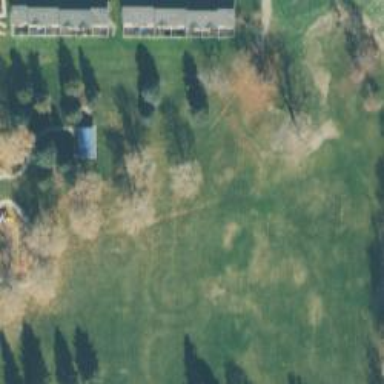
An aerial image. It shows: Disc golf hole.